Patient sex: M
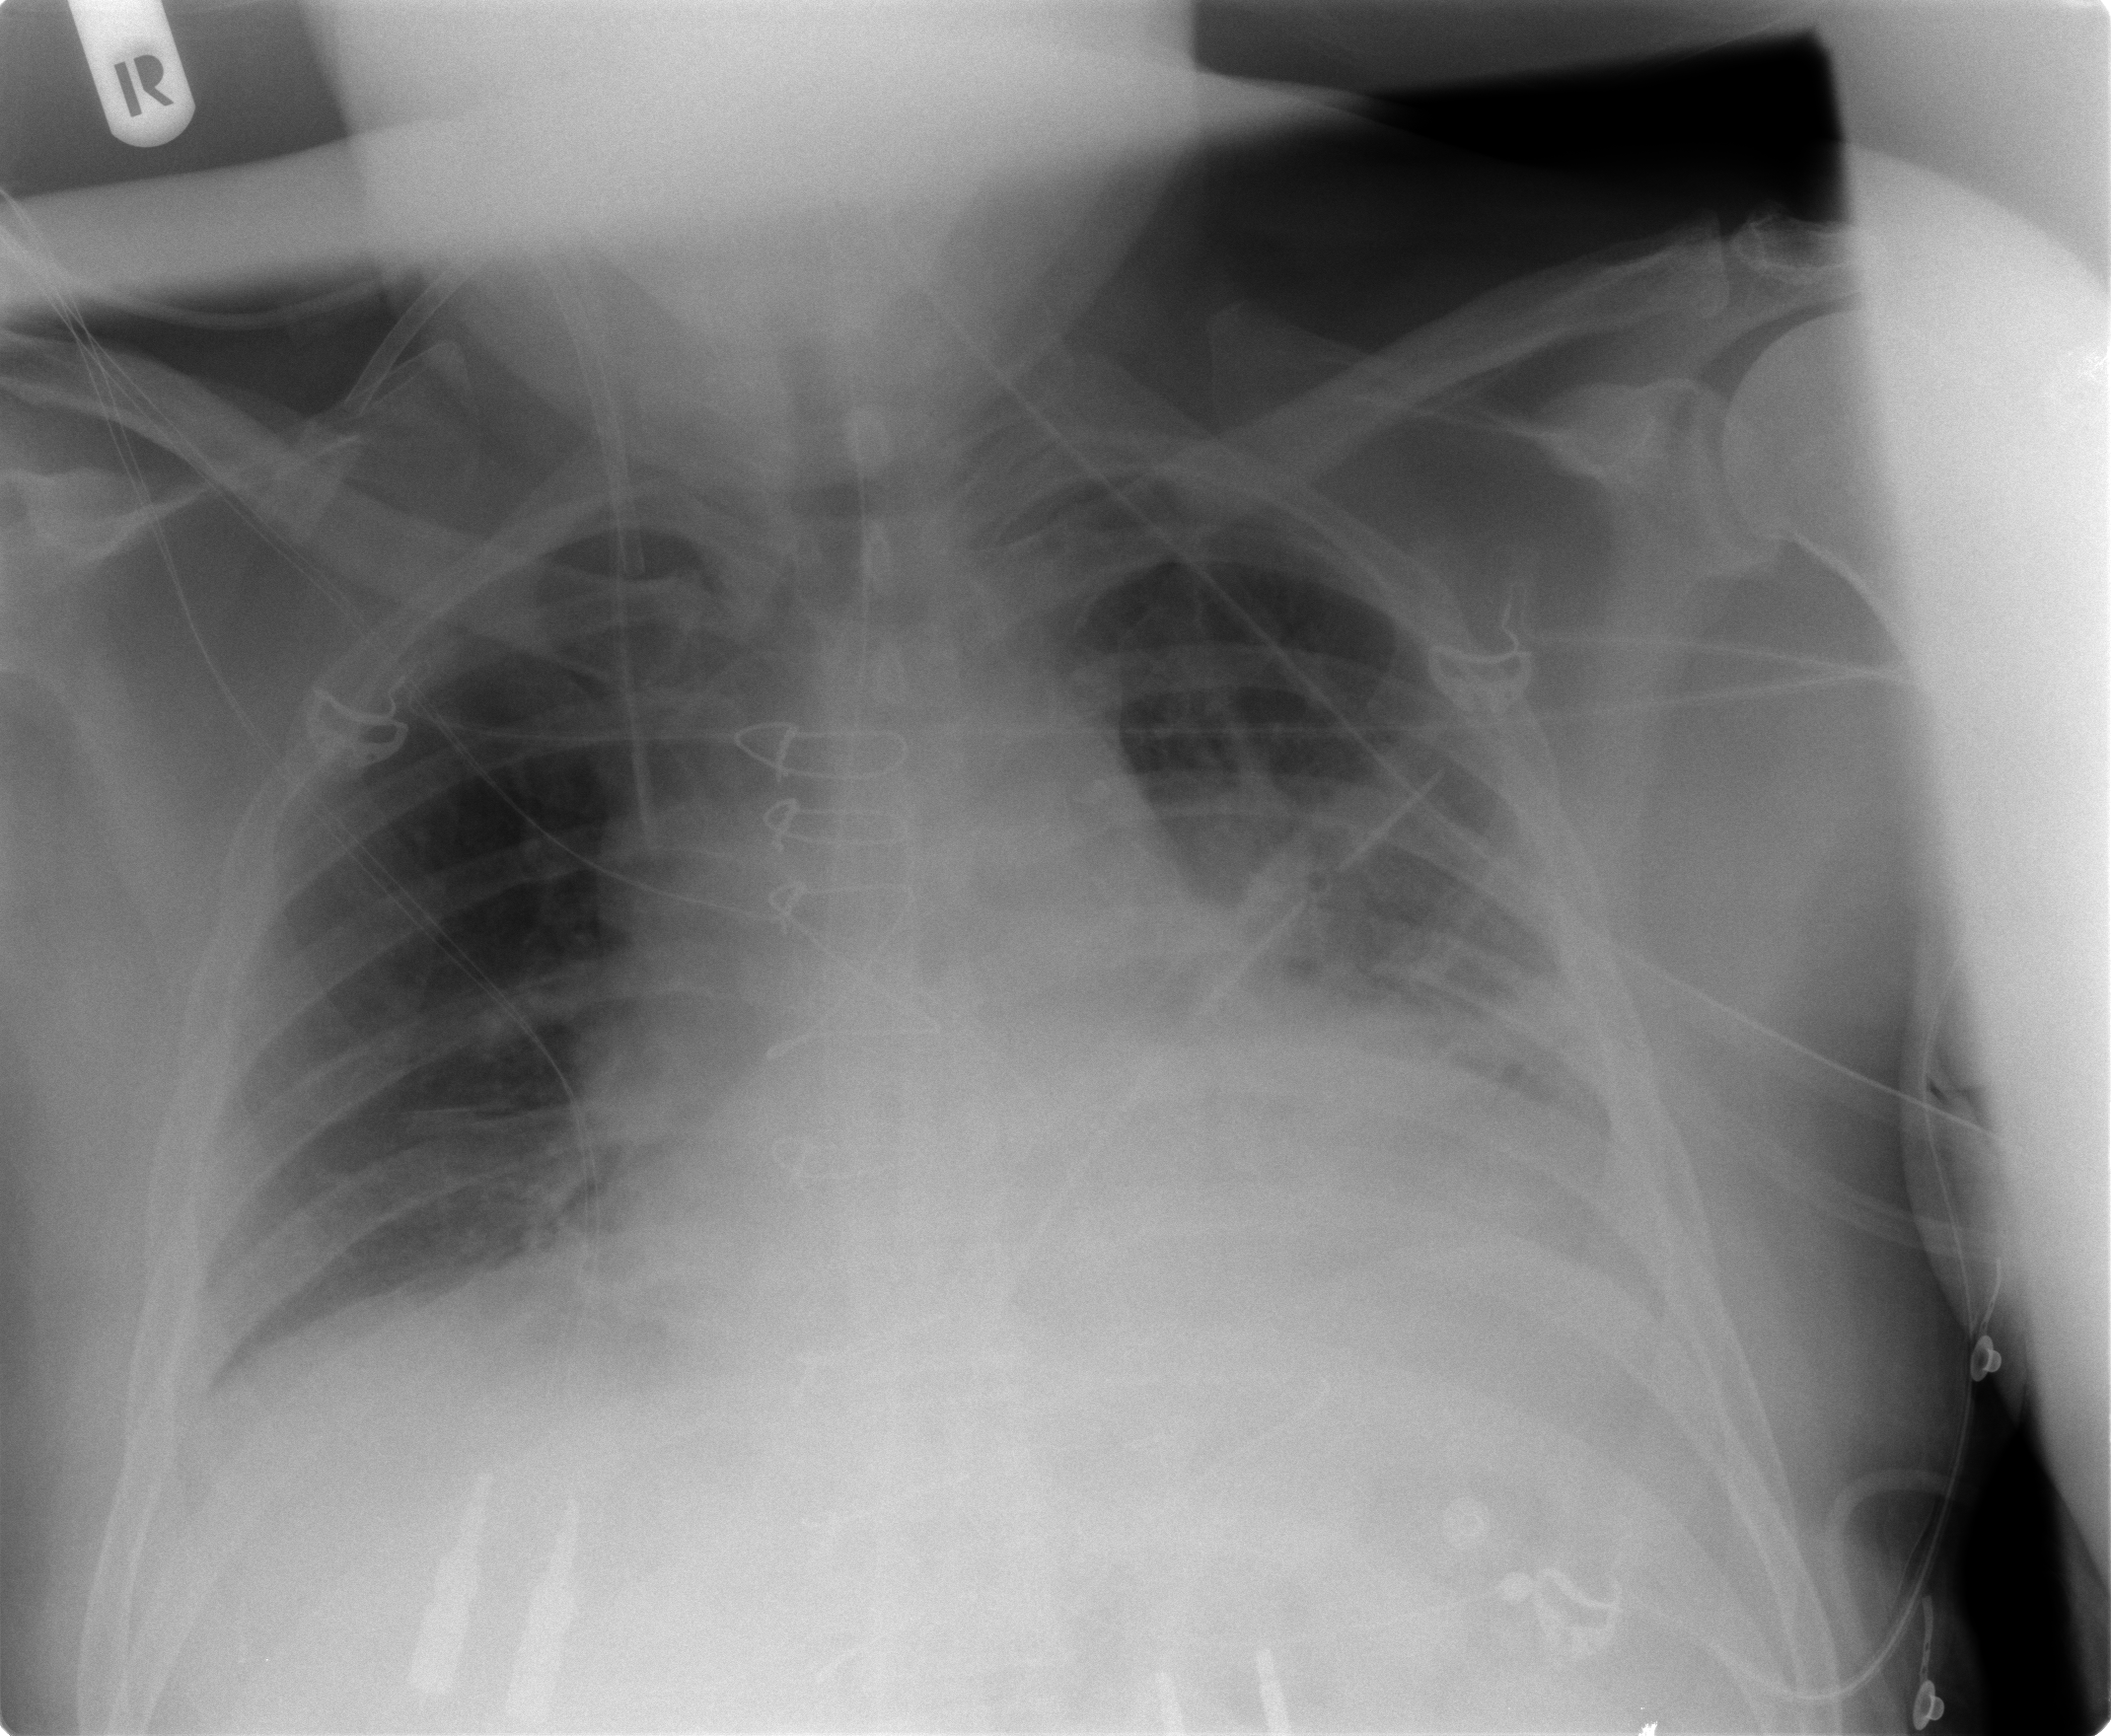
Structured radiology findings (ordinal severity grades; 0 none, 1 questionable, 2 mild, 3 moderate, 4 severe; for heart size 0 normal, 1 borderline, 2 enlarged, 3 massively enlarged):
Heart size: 2
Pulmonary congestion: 0
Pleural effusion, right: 0
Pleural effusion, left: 2
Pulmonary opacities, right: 0
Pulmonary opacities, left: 0
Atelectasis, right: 0
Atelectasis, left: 2